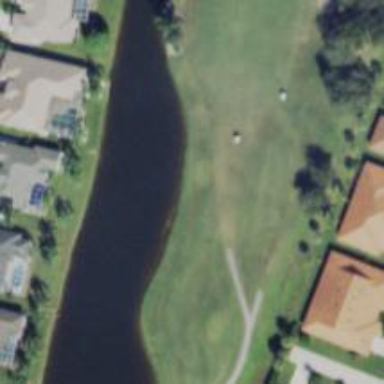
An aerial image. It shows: Service road used as golf cart path.